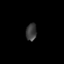
Tissue: skin
Cell type: Others
Senescence score: 0.7656
Nuclear area (px): 179
Mean DAPI intensity: 59.665